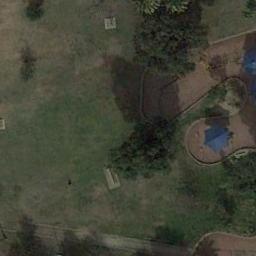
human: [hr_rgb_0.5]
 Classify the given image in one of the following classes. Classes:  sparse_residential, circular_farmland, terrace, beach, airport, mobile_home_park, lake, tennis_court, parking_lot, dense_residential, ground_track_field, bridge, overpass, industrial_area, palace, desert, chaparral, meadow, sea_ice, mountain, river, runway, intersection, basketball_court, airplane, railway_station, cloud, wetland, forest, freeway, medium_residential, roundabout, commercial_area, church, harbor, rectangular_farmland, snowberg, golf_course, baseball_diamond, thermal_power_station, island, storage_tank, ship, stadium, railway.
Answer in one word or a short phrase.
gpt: meadow